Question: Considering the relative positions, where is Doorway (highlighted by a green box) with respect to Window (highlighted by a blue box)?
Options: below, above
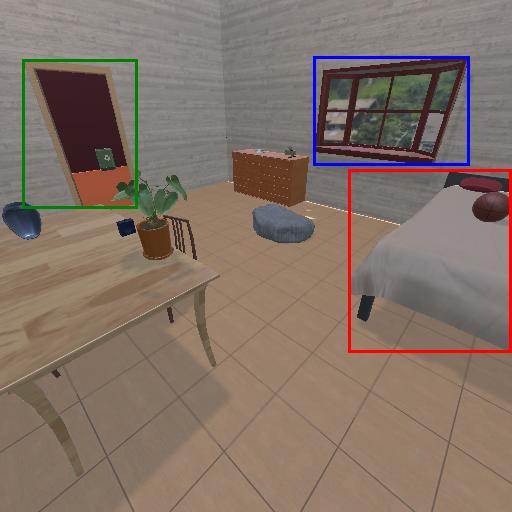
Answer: below